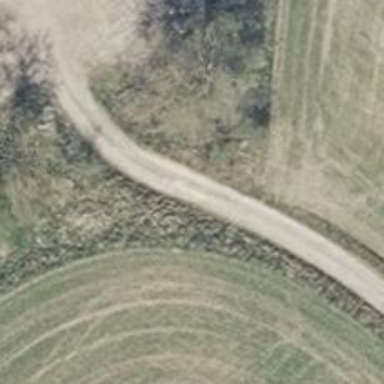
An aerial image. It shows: Unclassified road with grade-3 tracktype.